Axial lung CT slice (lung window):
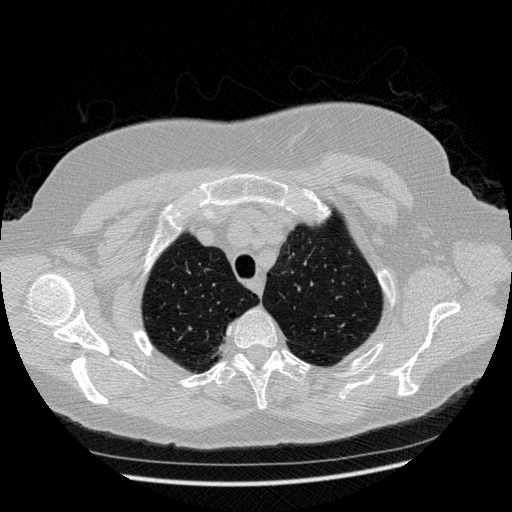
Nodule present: no